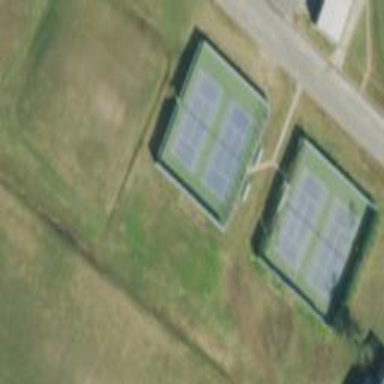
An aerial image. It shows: Tennis court on pitch.